Question: I have ul with following structure
'''
<div class="gal">
<ul>
<li>
<a rel="lightbox[imgs]" href="http://192.168.0.204/CAPW/uploads/materials_pics/5fdc91f1f2e9471ca375d346d3558757.jpg">
<img width="100" height="100" class="imgclass" src="http://192.168.0.204/CAPW/uploads/materials_pics/5fdc91f1f2e9471ca375d346d3558757_thumb.jpg">
</a>
</li>
<li>
<a rel="lightbox[imgs]" href="http://192.168.0.204/CAPW/uploads/materials_pics/d3a43711dee8a4331f14329d40ed6314.jpg">
<img width="100" height="100" class="imgclass" src="http://192.168.0.204/CAPW/uploads/materials_pics/d3a43711dee8a4331f14329d40ed6314_thumb.jpg">
</a>
</li>
<li>
<a rel="lightbox[imgs]" href="http://192.168.0.204/CAPW/uploads/materials_pics/836bdef9b8ec56c0a88386760efb1f90.png">
<img width="100" height="100" class="imgclass" src="http://192.168.0.204/CAPW/uploads/materials_pics/836bdef9b8ec56c0a88386760efb1f90_thumb.png">
</a>
</li>
</ul>
'''
because I have different image thumb sizes I can't set width and height to '<li>' . Please refer to the screen-shot. It is not aligned properly
The CSS used
'''
<style type="text/css">
.gal ul li {
padding: 5px;
margin: 5px;
position: relative;
float: left;
list-style:none;
}
.imgclass {
float: left;
margin: 0 0 15px 0;
padding: 2px;
vertical-align:middle;
}
.gal {
margin:0 auto;
width: 850px;
text-align:center;
}
</style>
'''
My problem is how avoid that overlapping the small-size images
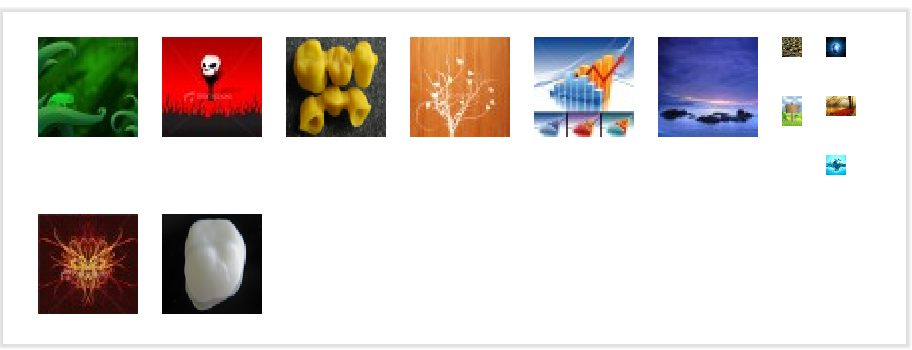
Answer: instead of floating the 'li' elements, have them 'display: inline;' then to counteract the "whitespace in HTML" link trailing you can have the '<a>' 'display:inline-block' and then you will be able to set that 'vertical-align: middle'
## Example Fiddle:
CSS:
'''
.gal ul li {
padding: 5px;
margin: 5px;
position: relative;
display: inline; /* changed from float */
list-style:none;
}
.gal ul li a {display: inline-block; vertical-align: middle;} /* added */
.imgclass { /* no need to float these **/
margin: 0 0 15px 0;
padding: 2px;
border: 0;
}
.gal {
margin:0 auto;
width: 850px;
text-align:center;
}
'''